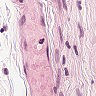
Metastatic tissue present: no